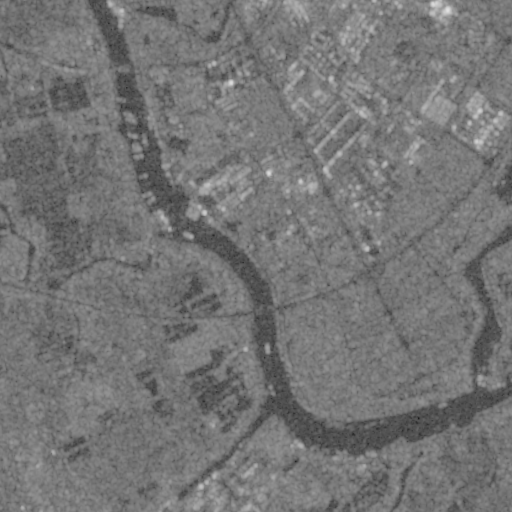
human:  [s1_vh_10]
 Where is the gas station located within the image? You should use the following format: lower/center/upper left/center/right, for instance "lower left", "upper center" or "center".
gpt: The gas station is located in the center of the image.
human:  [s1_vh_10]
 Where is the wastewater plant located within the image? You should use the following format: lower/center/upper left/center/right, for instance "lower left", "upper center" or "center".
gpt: The wastewater plant is located in the upper left of the image.
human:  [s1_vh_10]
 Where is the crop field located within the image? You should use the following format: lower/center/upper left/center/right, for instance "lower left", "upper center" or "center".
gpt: There is no crop field in the image.

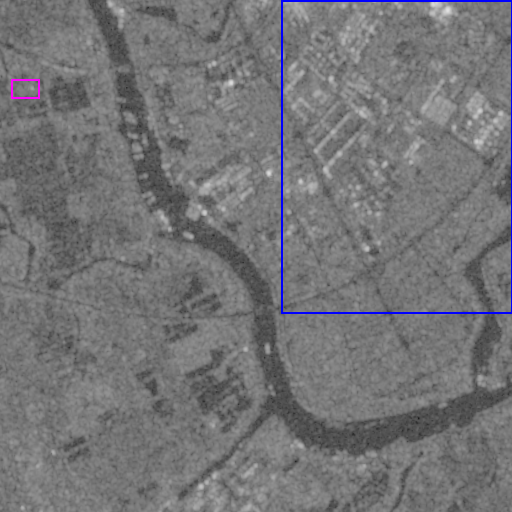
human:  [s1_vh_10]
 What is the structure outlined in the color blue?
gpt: The structure outlined in blue is a park.
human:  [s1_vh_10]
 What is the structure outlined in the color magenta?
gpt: The structure outlined in magenta is a wastewater plant.
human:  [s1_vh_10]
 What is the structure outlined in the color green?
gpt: There is no green outline.